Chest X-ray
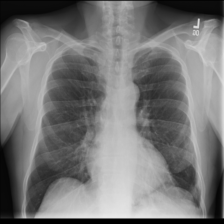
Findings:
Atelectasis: negative
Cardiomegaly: negative
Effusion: negative
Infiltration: negative
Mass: negative
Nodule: negative
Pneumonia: negative
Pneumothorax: negative
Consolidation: negative
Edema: negative
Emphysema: negative
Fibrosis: negative
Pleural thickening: positive
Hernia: negative